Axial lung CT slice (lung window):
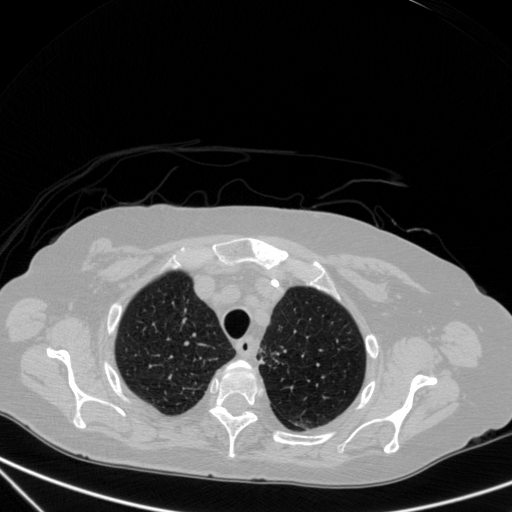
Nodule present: no